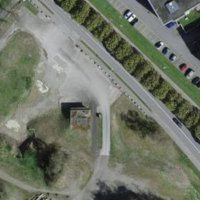
EUNIS habitat code: 54
Species observed at this site:
Cymbalaria muralis
Lapsana communis